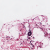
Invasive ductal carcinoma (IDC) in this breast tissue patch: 0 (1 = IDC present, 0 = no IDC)